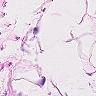
Metastatic tissue present: no